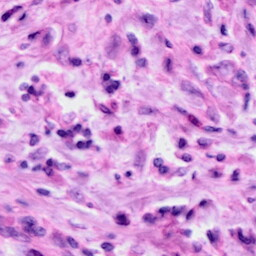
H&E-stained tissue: Cervix